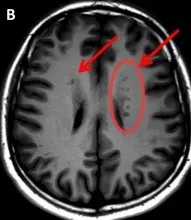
MRI scan sections of the patient's brain reporting the presence of GMH (indicated by arrows and circles). T1W- assial section.
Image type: radiology (mri)